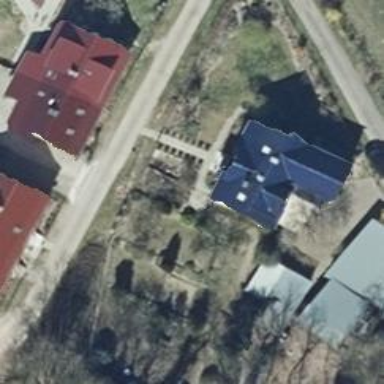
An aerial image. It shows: House with multiple building parts.